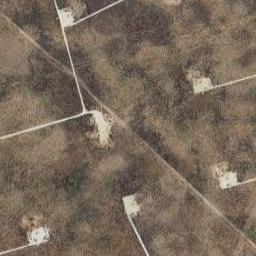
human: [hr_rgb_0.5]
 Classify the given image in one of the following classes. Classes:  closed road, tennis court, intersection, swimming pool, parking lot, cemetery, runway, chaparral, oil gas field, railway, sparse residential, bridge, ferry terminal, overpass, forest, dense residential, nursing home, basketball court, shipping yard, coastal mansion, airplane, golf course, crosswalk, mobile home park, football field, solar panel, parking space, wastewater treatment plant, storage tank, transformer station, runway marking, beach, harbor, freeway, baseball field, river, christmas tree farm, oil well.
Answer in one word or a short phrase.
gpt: oil gas field